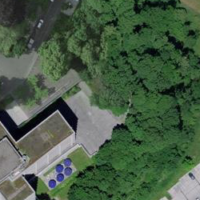
EUNIS habitat code: 53
Species observed at this site:
Erigeron karvinskianus